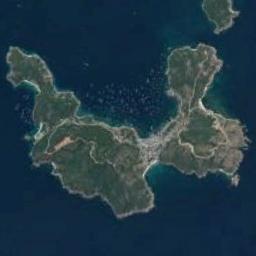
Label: island